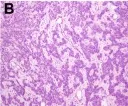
Microscopic characteristics and immunophenotypes of the primary tumor. (B) Epithelioid cells with mild to moderate atypia were lined in a lace-like pattern. (B) x100.
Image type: pathology (h&e)